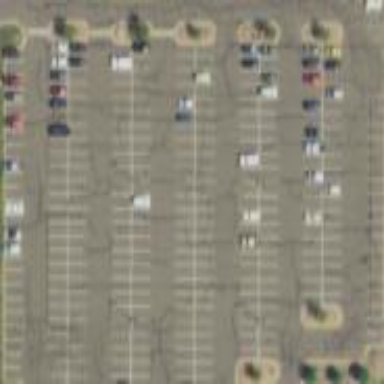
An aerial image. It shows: Parking area with park and ride facility.